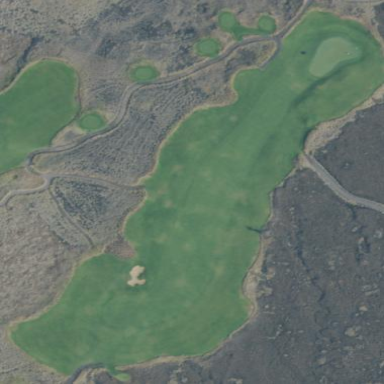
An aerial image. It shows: Rough grassy area used for golf.